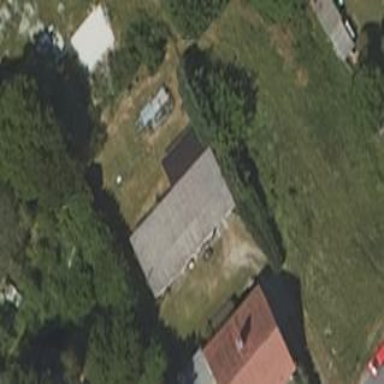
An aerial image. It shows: Building with gabled roof. The roof orientation is along the structure.